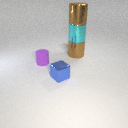
large brown metal cylinder to the right of small blue metal cube